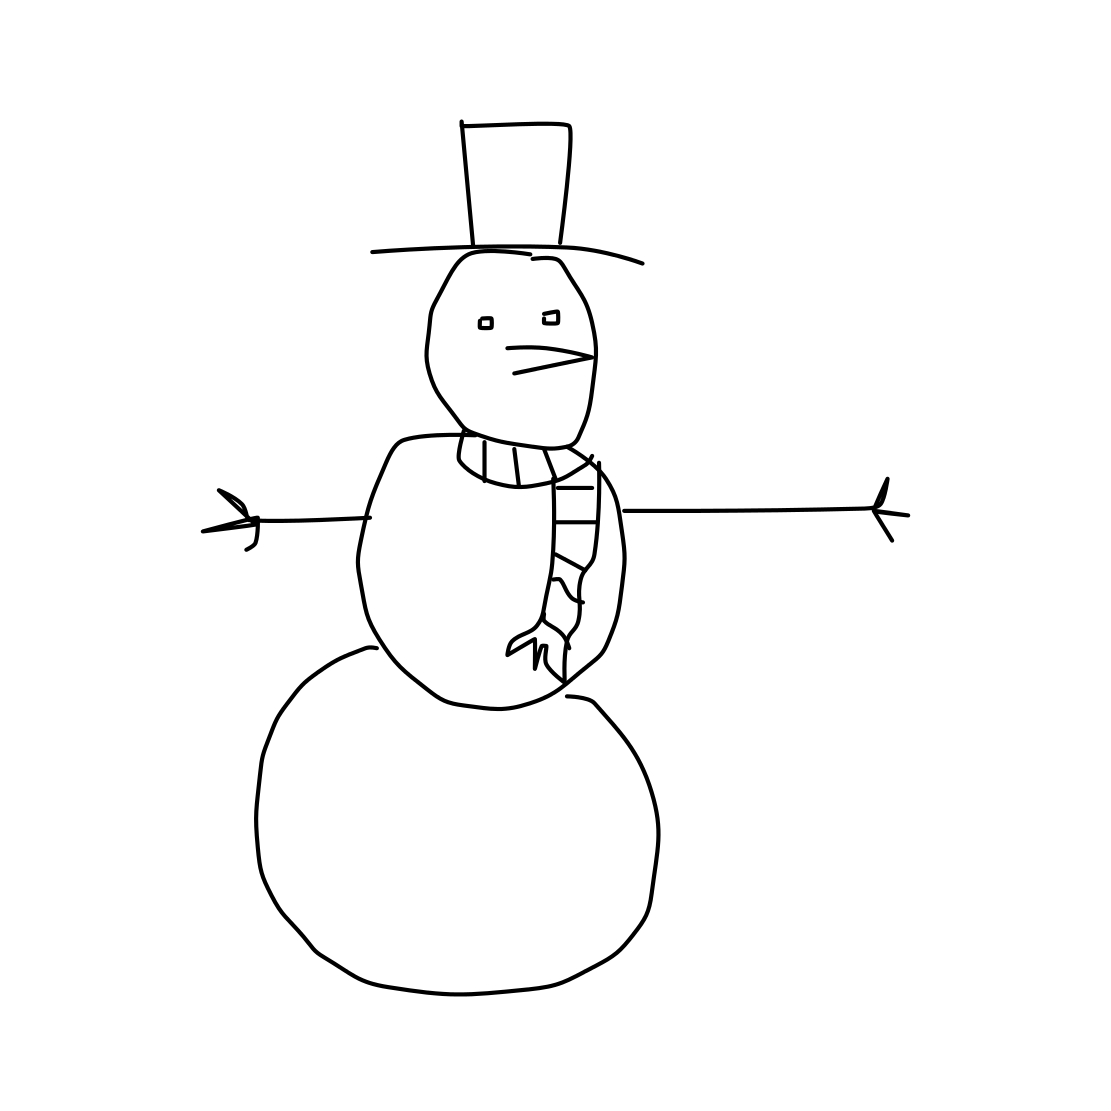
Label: snowman